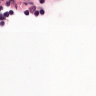
Metastatic tissue present: no